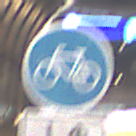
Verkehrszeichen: Radweg
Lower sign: RichtungsangabeDurchPfeile8
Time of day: NotSpecified
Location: Indoor (Urban)
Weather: NotSpecified
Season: NotSpecified
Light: Artificial